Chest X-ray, AP view. Patient: 49 years old, sex M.
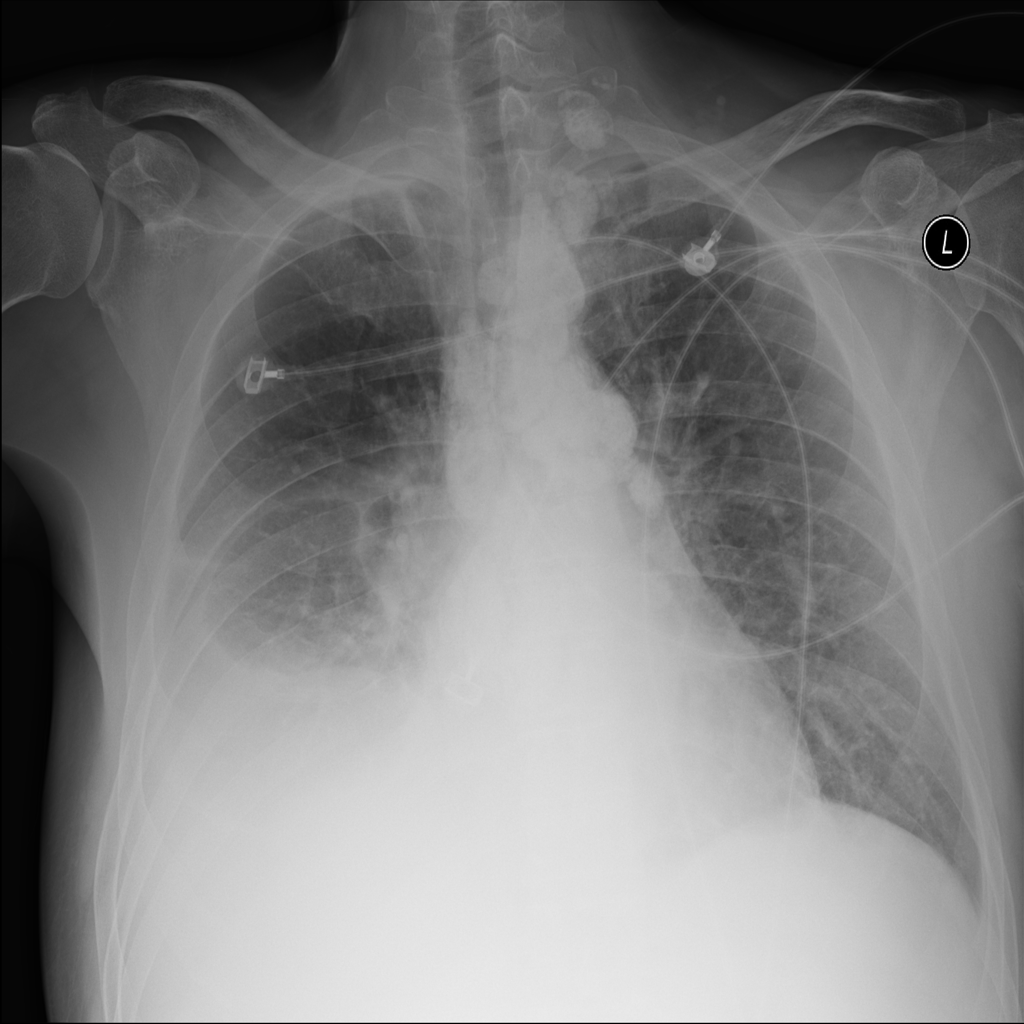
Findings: Effusion, Infiltration